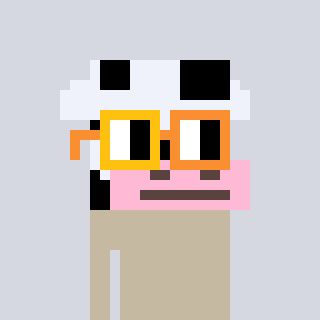
a pixel art character with square yellow and orange glasses, a cow-shaped head and a grayscale-colored body on a cool background